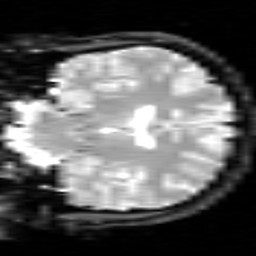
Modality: inplaneT2
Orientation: coronal
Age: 24
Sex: male